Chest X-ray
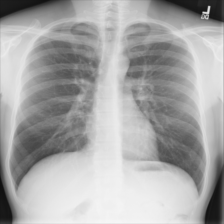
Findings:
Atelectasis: negative
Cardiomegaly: negative
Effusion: negative
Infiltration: negative
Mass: negative
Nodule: negative
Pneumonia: negative
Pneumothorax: negative
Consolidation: negative
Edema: negative
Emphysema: negative
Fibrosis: negative
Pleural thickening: negative
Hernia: negative